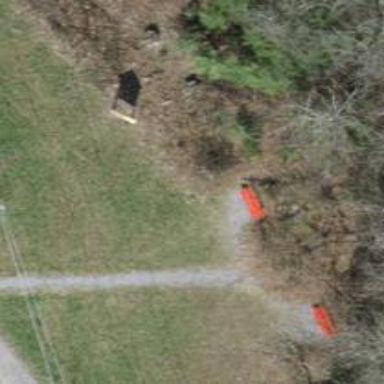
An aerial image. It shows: Red bench.